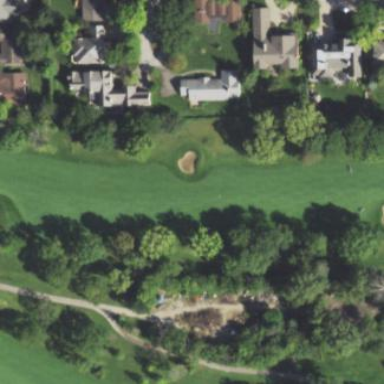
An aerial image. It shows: Well-maintained grassy area designated as golf fairway. It is part of golf sport facility.